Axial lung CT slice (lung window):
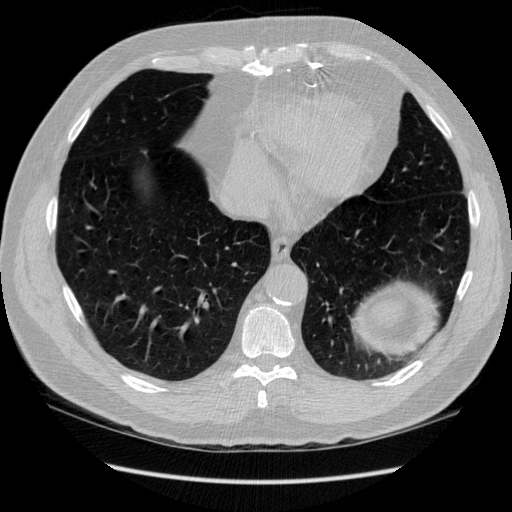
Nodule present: no